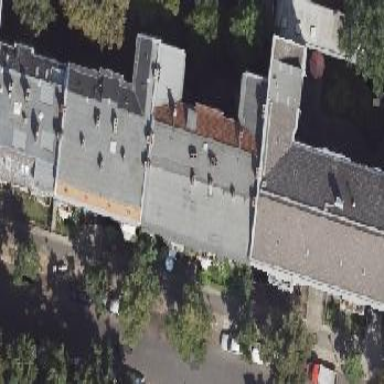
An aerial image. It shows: Apartment building with double saltbox roof shape.